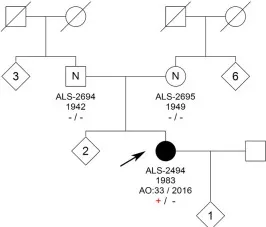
Pedigree of the extended family with no ALS history.
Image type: pathology (giemsa)